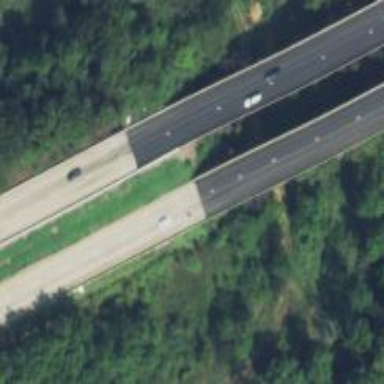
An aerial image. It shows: Motorway bridge with asphalt surface.